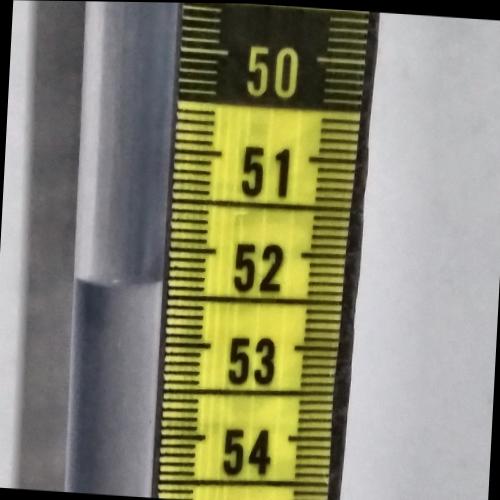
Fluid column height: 52.4 cm